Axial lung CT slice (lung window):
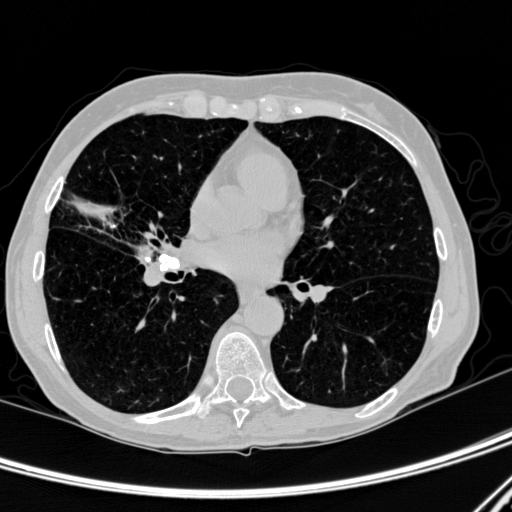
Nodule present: yes
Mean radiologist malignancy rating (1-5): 1